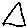
Label: triangle